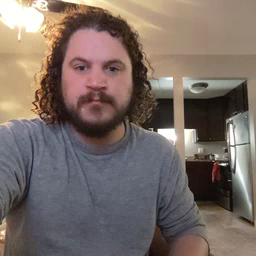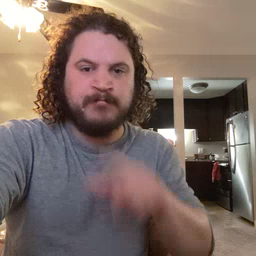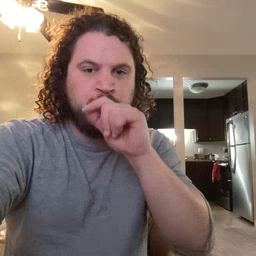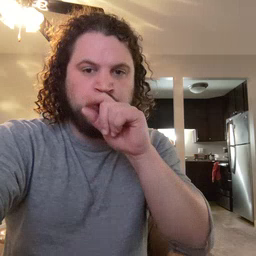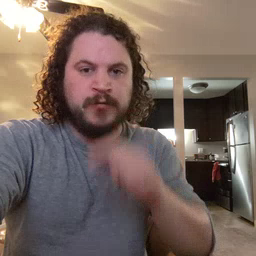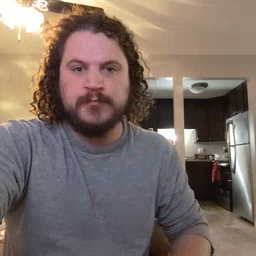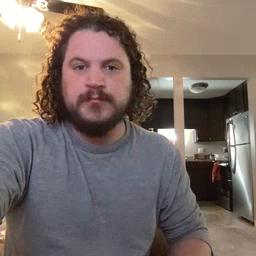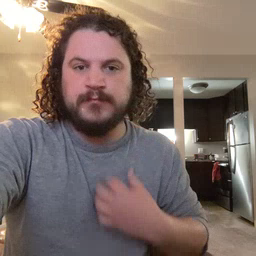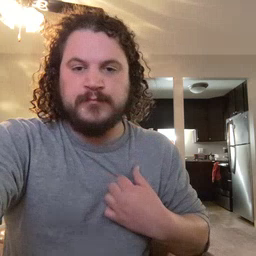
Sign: bird